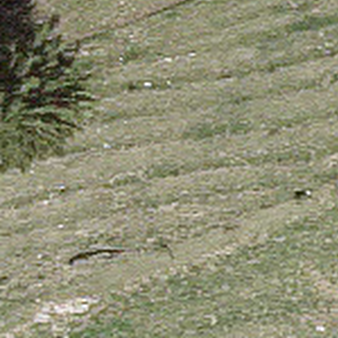
Label: other